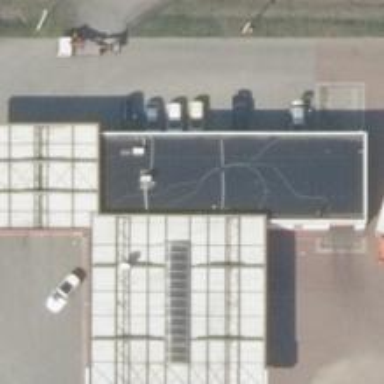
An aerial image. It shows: Fuel station.